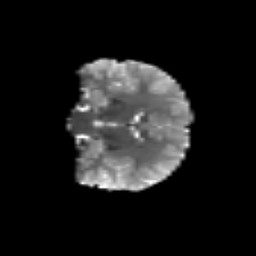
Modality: T2w
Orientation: coronal
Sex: female
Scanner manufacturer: siemens
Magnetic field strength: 3 T
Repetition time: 5 s
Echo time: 0.071 s